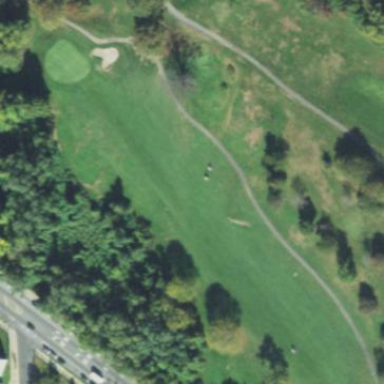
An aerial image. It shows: Golf fairway surrounded by grass.